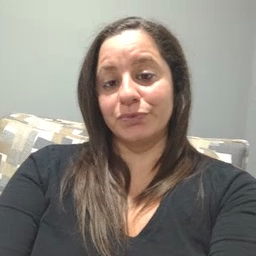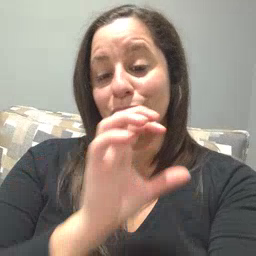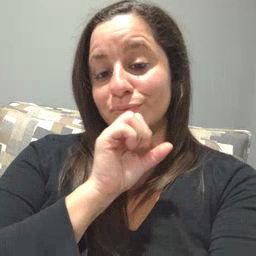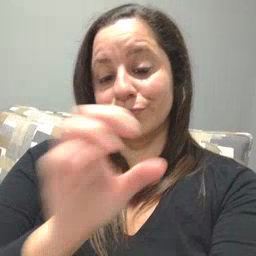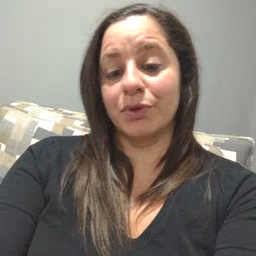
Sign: orange